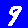
Digit: 9